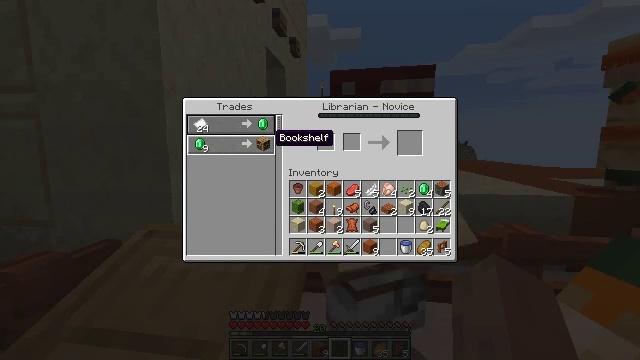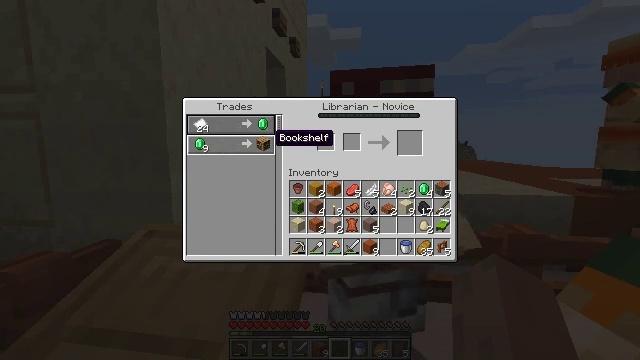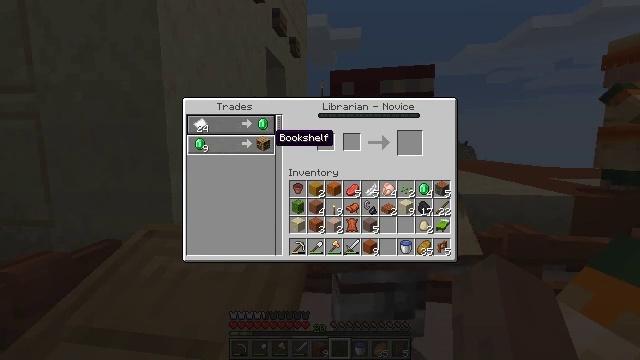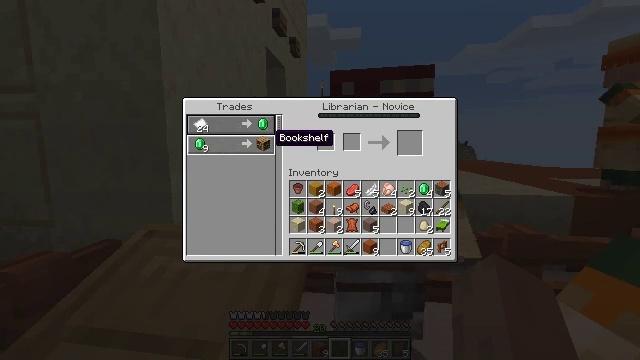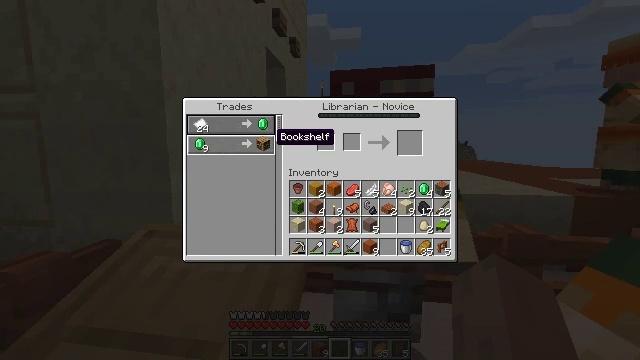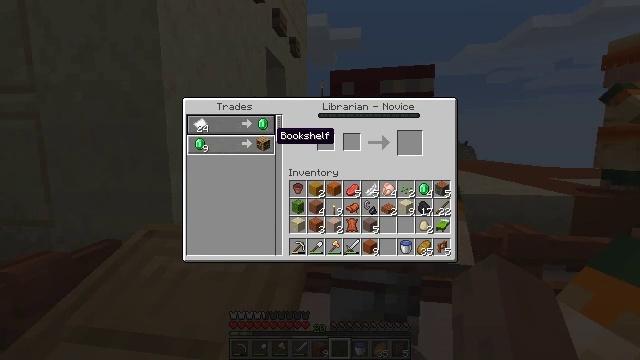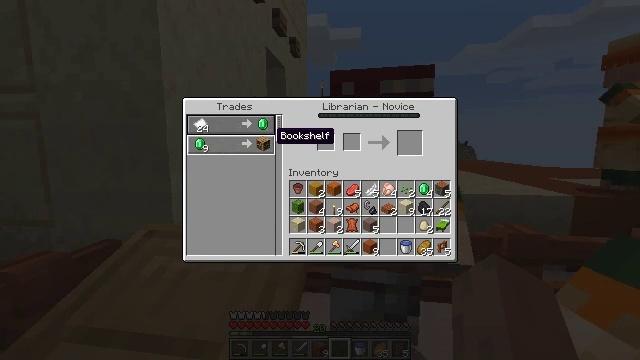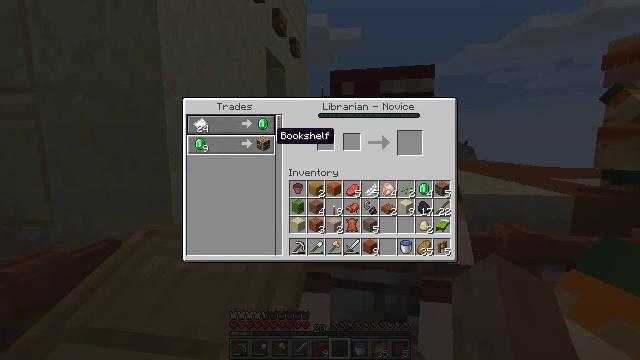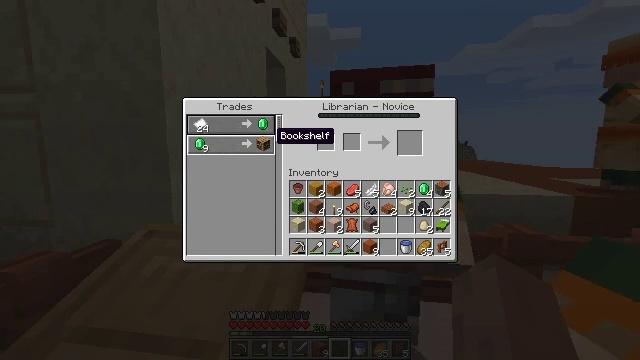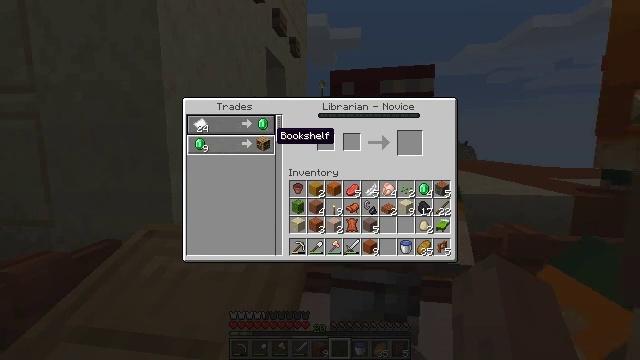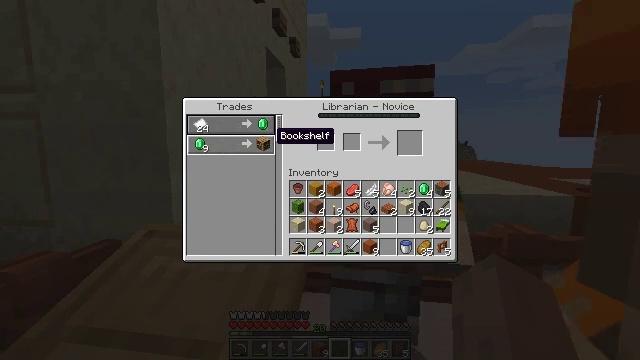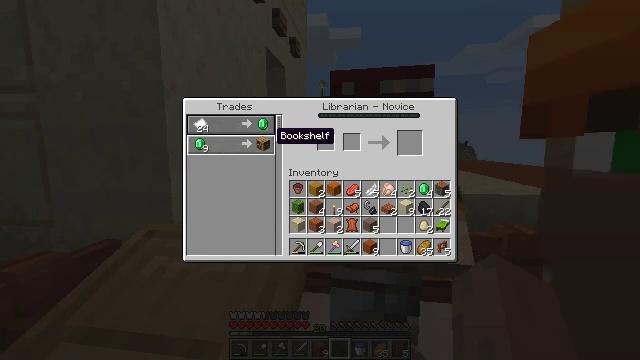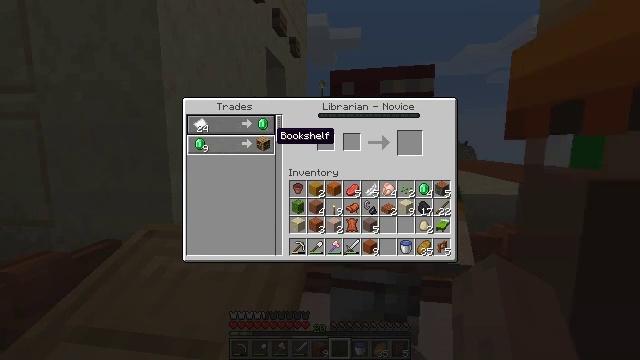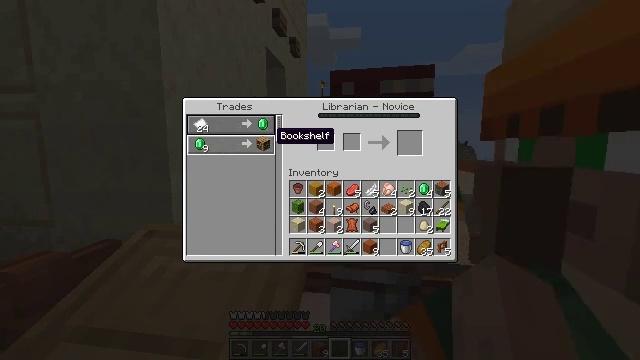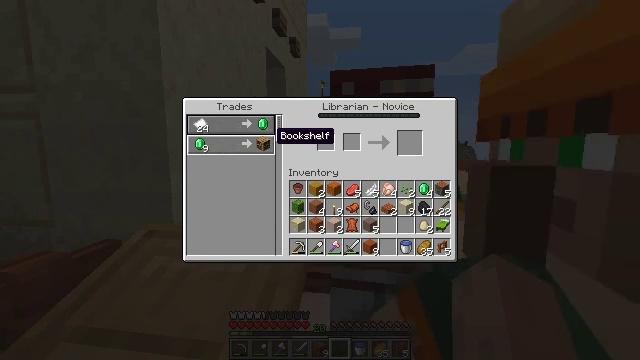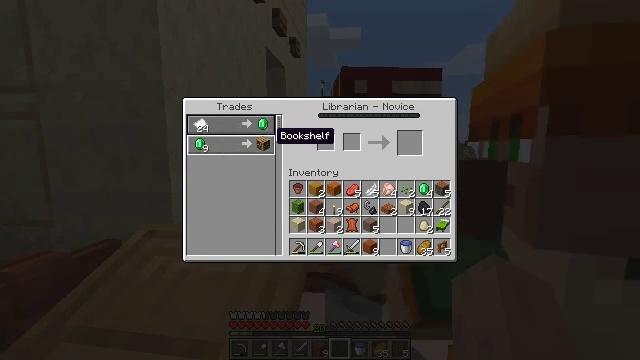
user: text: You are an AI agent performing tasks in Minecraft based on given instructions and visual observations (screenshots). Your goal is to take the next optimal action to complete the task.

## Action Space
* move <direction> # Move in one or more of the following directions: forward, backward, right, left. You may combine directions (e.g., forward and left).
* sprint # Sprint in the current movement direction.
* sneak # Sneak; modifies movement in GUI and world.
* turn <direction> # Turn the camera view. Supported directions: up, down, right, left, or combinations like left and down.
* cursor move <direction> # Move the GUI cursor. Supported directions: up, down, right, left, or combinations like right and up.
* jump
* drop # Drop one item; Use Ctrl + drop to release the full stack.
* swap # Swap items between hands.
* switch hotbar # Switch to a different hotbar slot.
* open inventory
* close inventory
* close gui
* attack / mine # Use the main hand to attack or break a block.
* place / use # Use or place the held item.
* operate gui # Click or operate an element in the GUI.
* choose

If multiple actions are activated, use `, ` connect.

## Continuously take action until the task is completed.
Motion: motion action
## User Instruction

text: Collect the lectern by destroying it.
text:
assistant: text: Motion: no_op
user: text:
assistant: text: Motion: no_op
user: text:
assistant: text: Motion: no_op
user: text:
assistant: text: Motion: no_op
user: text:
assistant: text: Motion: no_op
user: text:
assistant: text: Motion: no_op
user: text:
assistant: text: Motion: no_op
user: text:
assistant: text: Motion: no_op
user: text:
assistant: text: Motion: no_op
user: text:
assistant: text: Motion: no_op
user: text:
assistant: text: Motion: no_op
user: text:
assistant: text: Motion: no_op
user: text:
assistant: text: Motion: no_op
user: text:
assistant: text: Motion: no_op
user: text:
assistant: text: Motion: no_op
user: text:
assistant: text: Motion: no_op
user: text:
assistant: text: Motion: no_op
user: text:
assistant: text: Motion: no_op
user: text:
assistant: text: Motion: no_op
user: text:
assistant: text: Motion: no_op
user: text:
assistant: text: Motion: no_op
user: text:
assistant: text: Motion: no_op
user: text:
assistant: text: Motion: no_op
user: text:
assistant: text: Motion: no_op
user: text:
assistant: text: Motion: no_op
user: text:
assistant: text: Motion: no_op
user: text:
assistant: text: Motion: no_op
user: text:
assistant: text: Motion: no_op
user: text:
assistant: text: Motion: no_op
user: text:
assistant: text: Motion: no_op